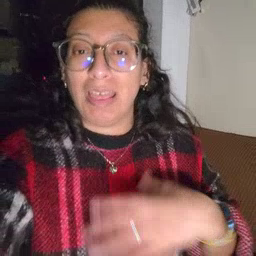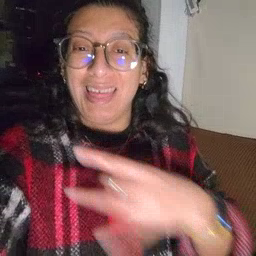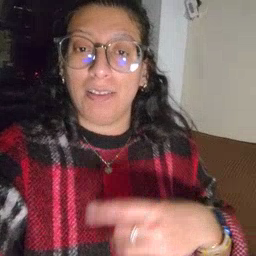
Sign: like